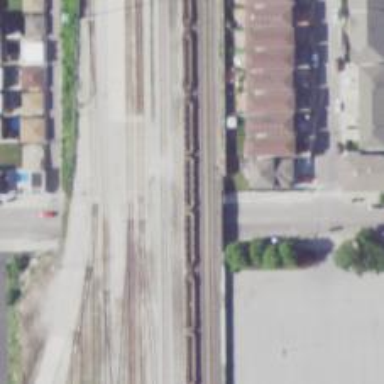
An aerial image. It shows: Railway siding with rails.